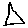
Label: triangle